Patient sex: M
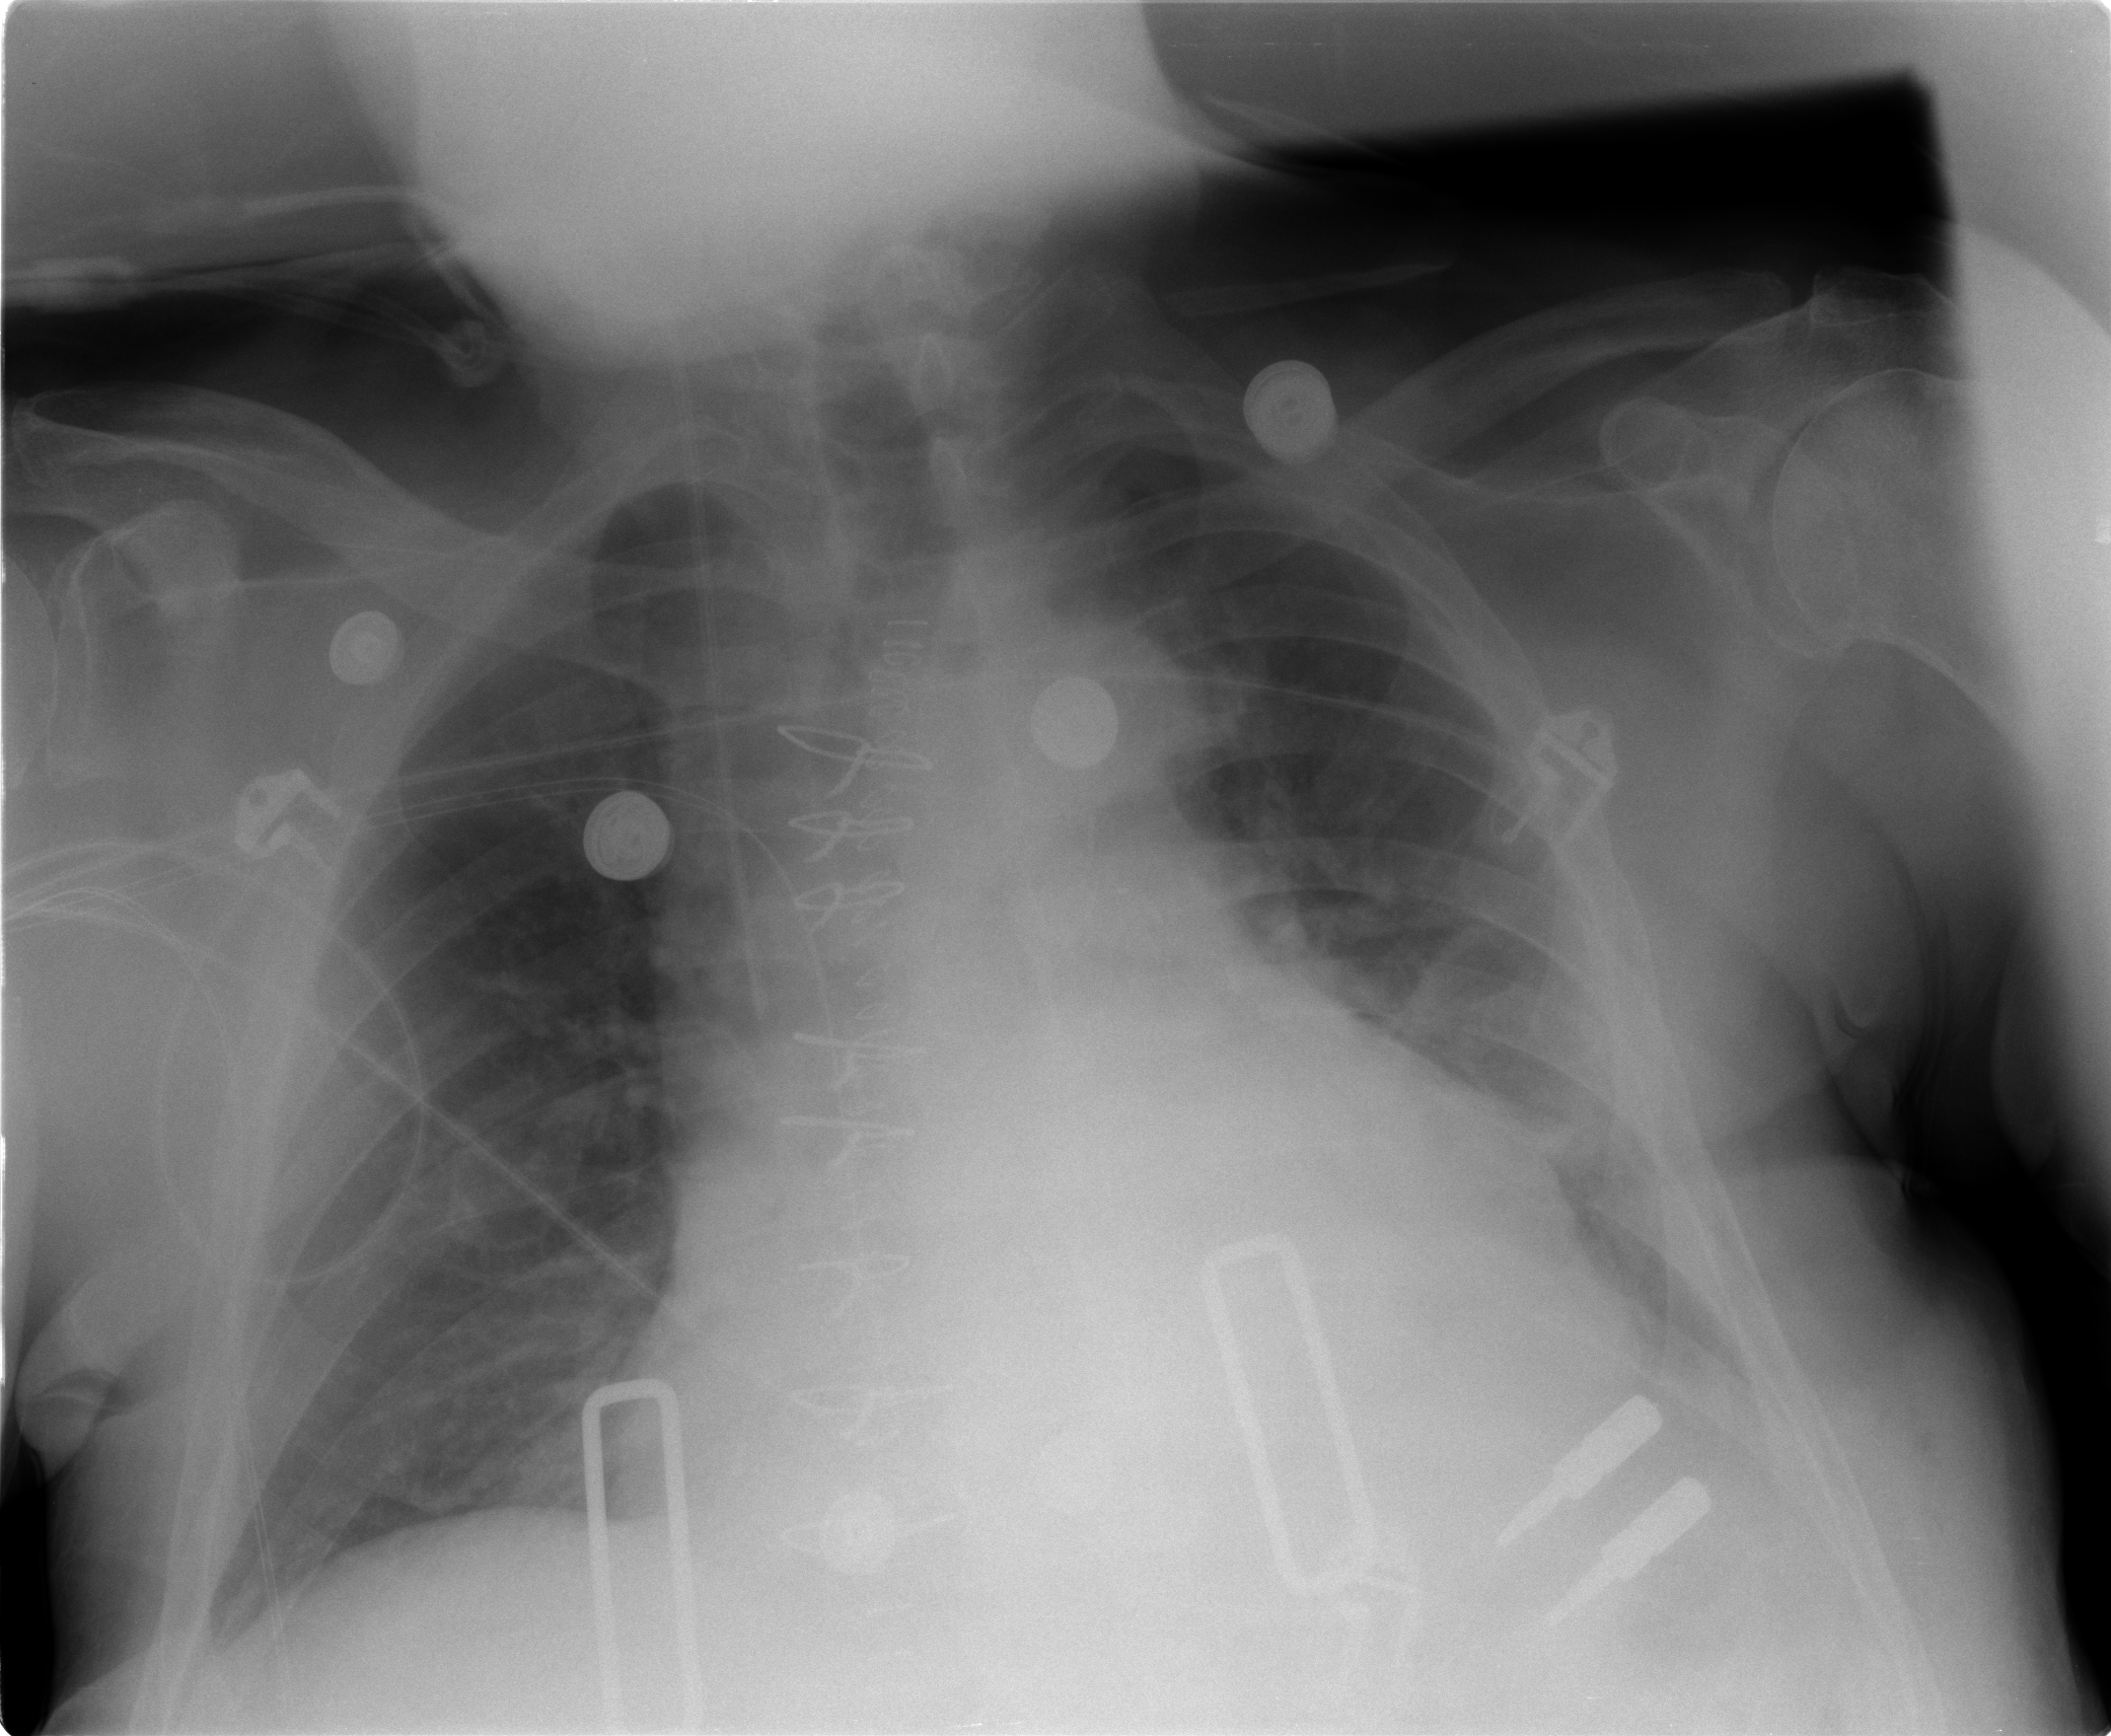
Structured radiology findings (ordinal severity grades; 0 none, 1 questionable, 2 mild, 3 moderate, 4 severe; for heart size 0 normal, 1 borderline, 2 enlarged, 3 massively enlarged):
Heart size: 2
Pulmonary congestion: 1
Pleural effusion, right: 0
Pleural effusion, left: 2
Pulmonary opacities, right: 0
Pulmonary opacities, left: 0
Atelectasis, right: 0
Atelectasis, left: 2